Question: I am trying to reverse items which appear in matplotlib legend i.e. I'd like to have the label of a point in the first position and the "mark-symbol" of a point in the second position of the legend. So just reverse situation to that shown below:

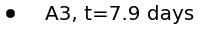
Answer: Have you tried moving the text and the line properties of the legend? Something like
'''
leg = legend()
txt = legend.get_texts()[0]
txt.set_x(-20)
line = leg.get_lines()[0]
line.set_xdata( line.get_xdata() + 20)
'''
For multiple legends, and more generally, this becomes
'''
LINEOFFSET=20
TEXTOFFSET=-20
leg = legend()
for txt in legend.get_texts():
txt.set_x(TEXTOFFSET)
for line in leg.get_lines():
line.set_xdata( line.get_xdata() + LINEOFFSET)
'''
Adjust 'LINEOFFSET' and 'TEXTOFFSET' until you get the desired result.